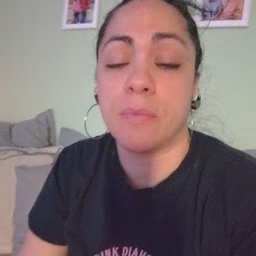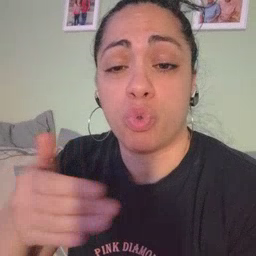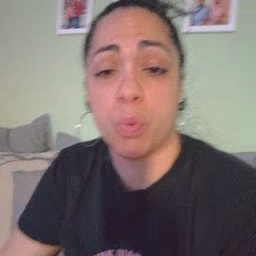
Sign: room